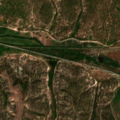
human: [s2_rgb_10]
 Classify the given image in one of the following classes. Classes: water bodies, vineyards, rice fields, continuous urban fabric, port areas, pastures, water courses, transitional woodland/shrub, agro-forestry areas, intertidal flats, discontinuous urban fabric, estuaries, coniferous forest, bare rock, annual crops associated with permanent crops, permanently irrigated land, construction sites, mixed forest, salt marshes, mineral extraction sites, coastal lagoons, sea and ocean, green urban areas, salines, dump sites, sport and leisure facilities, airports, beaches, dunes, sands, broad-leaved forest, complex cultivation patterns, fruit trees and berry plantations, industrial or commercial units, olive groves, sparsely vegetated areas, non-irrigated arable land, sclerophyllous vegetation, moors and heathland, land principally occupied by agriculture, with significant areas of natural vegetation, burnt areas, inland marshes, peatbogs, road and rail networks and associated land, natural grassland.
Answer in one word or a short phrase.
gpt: non-irrigated arable land, agro-forestry areas, broad-leaved forest, transitional woodland/shrub